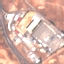
Label: Industrial